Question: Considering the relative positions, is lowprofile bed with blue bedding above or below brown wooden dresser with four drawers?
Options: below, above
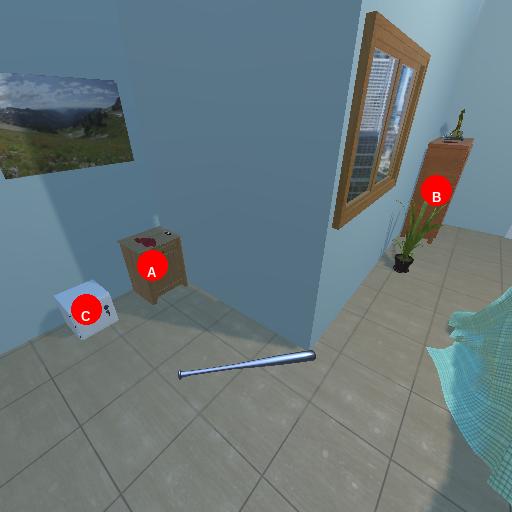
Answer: below